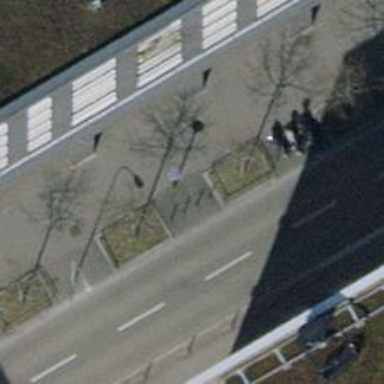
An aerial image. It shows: Bicycle parking area with bollard.